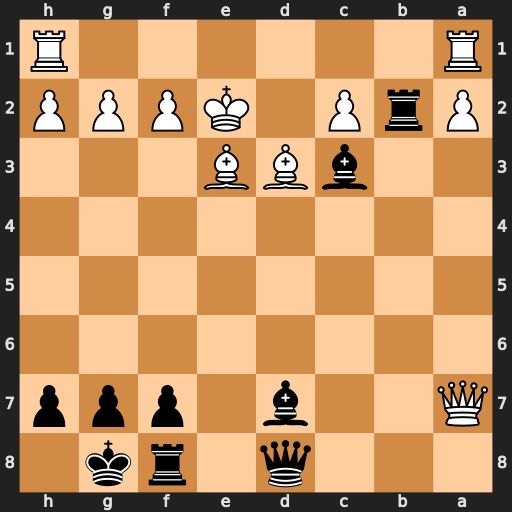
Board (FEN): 3q1rk1/Q2b1ppp/8/8/8/2bBB3/PrP1KPPP/R6R
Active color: b
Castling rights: -
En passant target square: -
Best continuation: Bb5 Bxb5 Rxc2+ Kf1 Bxa1